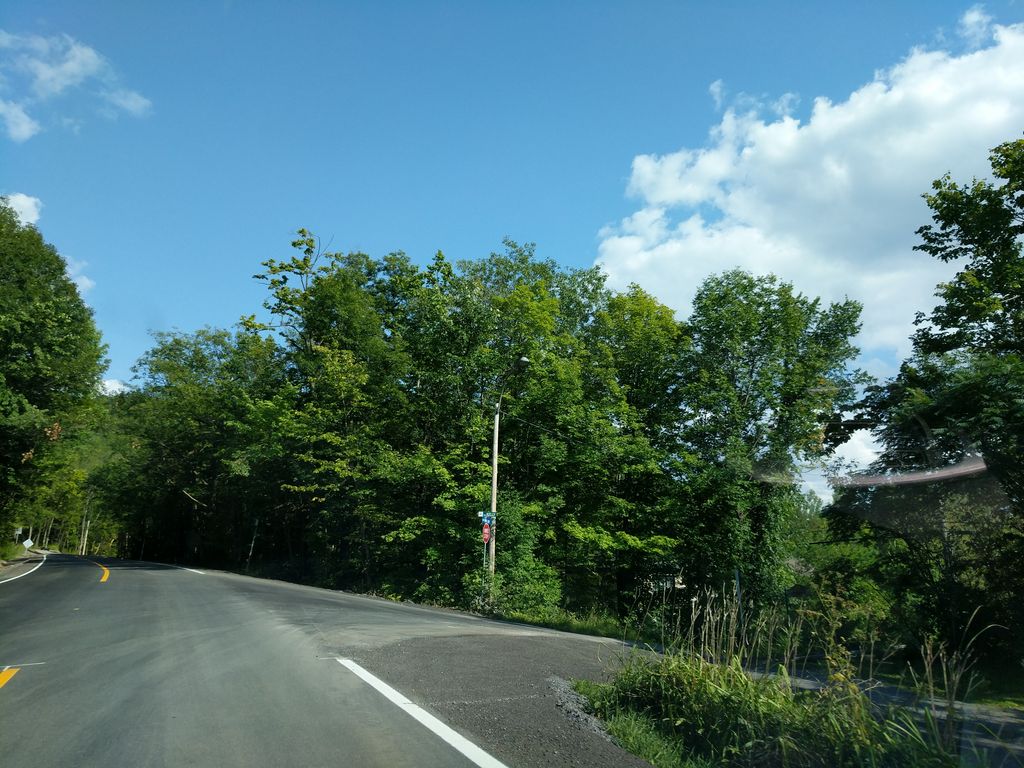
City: ottawa-gatineau